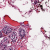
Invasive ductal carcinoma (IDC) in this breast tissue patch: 0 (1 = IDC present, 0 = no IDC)